This plot shows a bearing's acceleration signal over time (raw waveform). Diagnose the bearing from this image, choosing from: normal, inner_race, outer_race, ball.
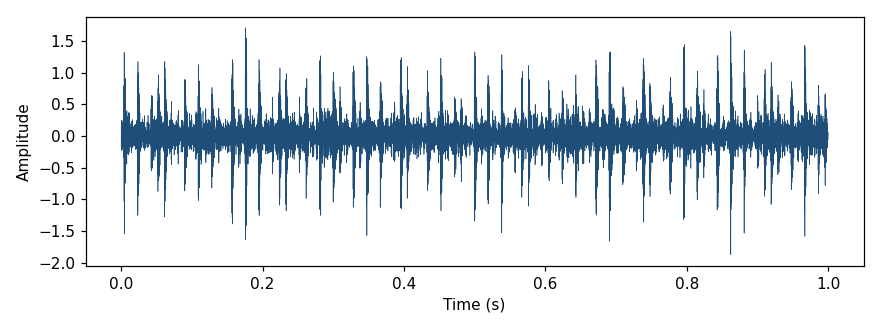
Answer: outer_race